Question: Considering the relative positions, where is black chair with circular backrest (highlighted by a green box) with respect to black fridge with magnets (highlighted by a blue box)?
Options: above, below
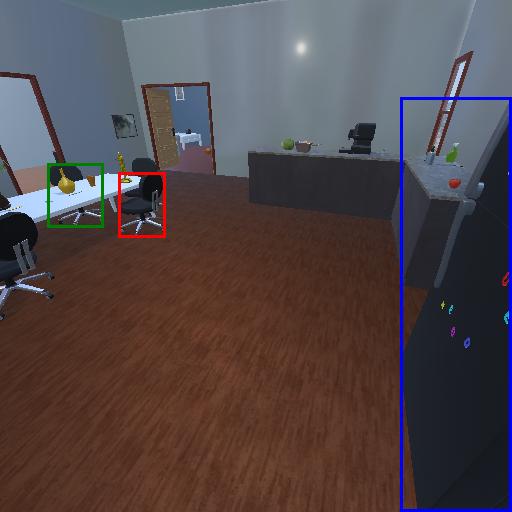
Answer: above